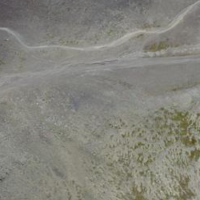
EUNIS habitat code: 48
Species observed at this site:
Silene acaulis
Saxifraga bryoides
Doronicum grandiflorum